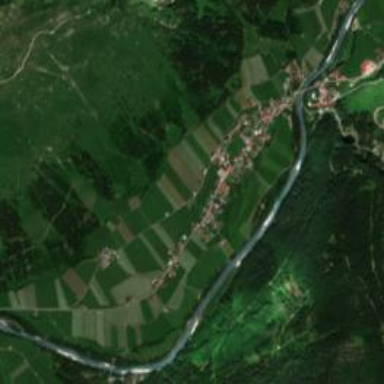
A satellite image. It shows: Village area.